Field crop: maize
Growth stage: 2
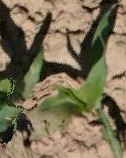
Species: maize